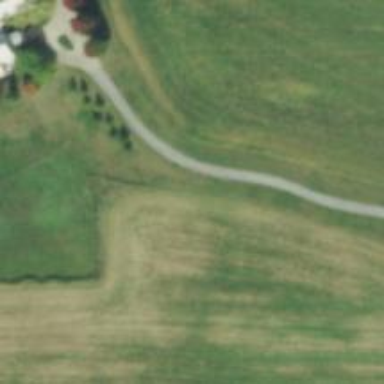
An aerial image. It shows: Driveway.